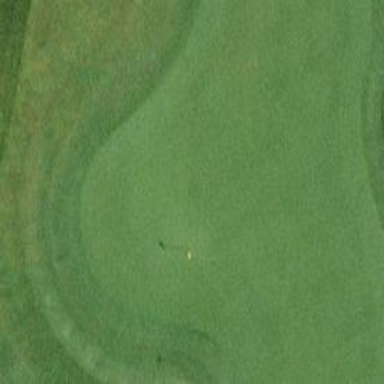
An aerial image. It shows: Golf hole.